Question: Using layouts for me results in so much frustration that I end up using an absolute layout and then scaling the components manually.
Let's say I have a TextArea, and I want it to take 2/3rds of the screen.
What I would really like is having a GridLayout with 3 rows, and forcing the TextArea to take TWO of those rows at once.
So for example:
- - -
Here's a picture using Gridbag layout (modified from the <URL>. I would like the area in green to be taken up by a single component.

This is just a way of expressing myself, I am positively sure that there are other ways (or layouts) for doing this. However note that I would also like to do this with other specific scales, such as 9/10.
That would save so much time. Thanks!
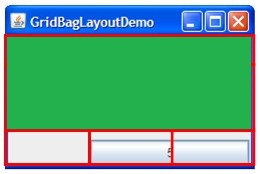
Answer: In general you should not be playing with absolute percentages, expecially on individual compoents. You should let a component display at its preferred size. So your example really doesn't make any sense. When you have a form with a text area and buttons. Then changes in size should affect the text area and not the buttons. Then you add a scrollpane to the text area so the scroll bar will appear or disappear as required.
However if for some reason you do need to use absolute percentages at a panel level you can use code like the following:
'''
import java.awt.*;
import java.awt.event.*;
import javax.swing.*;
public class GridBagSSCCE extends JPanel
{
JPanel red;
JPanel green;
public GridBagSSCCE()
{
setLayout( new GridBagLayout() );
GridBagConstraints gbc = new GridBagConstraints();
gbc.fill = GridBagConstraints.VERTICAL;
red = new JPanel();
red.setBackground( Color.RED );
red.setPreferredSize( new Dimension(300, 10) );
gbc.weighty = 0.1;
add(red, gbc);
green = new JPanel();
green.setBackground( Color.GREEN );
green.setPreferredSize( new Dimension(300, 90) );
gbc.gridy = 1;
gbc.weighty = 0.9;
add(green, gbc);
JPanel buttons = new JPanel();
buttons.add( new JButton("Ok") );
buttons.add( new JButton("Cancel") );
buttons.setAlignmentX(JPanel.RIGHT_ALIGNMENT);
gbc.gridy = 2;
gbc.weighty = 0.0;
gbc.anchor = GridBagConstraints.LINE_END;
add(buttons, gbc);
addComponentListener( new ComponentAdapter()
{
public void componentResized(ComponentEvent e)
{
System.out.println(red.getSize() + " : " + green.getSize());
}
});
}
private static void createAndShowUI()
{
JFrame frame = new JFrame("GridBagSSCCE");
frame.setDefaultCloseOperation(JFrame.EXIT_ON_CLOSE);
frame.add( new GridBagSSCCE() );
frame.pack();
frame.setLocationRelativeTo( null );
frame.setVisible( true );
}
public static void main(String[] args)
{
EventQueue.invokeLater(new Runnable()
{
public void run()
{
createAndShowUI();
}
});
}
}
'''
The key in the above code is to start with a preferred size at your desired (10/90) ratio and to also set the weighty of the components in the same ratio.
If you want you can also check out the <URL> which was written specifically for this purpose.
Edit:
A GridBagLayout does not display the components in percentages. Just because you have two rows does not mean each row is 50%. The height of each row is dependent on the height of each component added in each row.
First you decide the preferred amount of data to be displayed in the text area. For two rows your would use something like:
'''
JTextArea textArea = new JTextArea(2, 40);
JScrollPane scrollPane = new JScrollPane( textArea );
'''
Then you create a panel with buttons.
It may turn out that a text area with 2 rows is approximately the same size a panel with buttons because the panel adds a vertical gap above and below the component and the button has a relatively large border, but that is just a coincidence. But you should not force the text area to be more than half. Just let the layout manager and the pack() method do their jobs.
Now you need to decide what happens when the frame increases in size as this will determine the layout manager of the parent container. In this case I would probably use a BorderLayout so I would then use code like:
'''
frame.add(scrollPane, BorderLayout.CENTER);
frame.add(buttonPanel, BorderLayout.SOUTH);
frame.pack();
'''
You don't care if the text area is half the frame or not. The pack method determines the relative sizes of each component based on their preferred sizes. If the frame increases the text area gets more space.